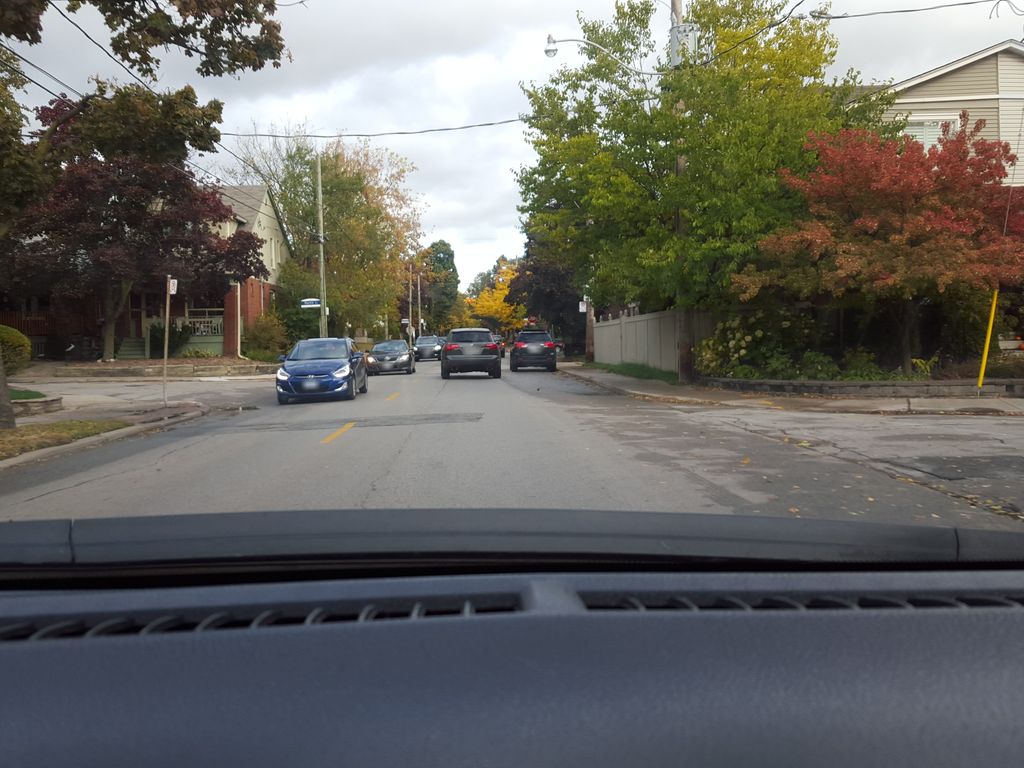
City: toronto